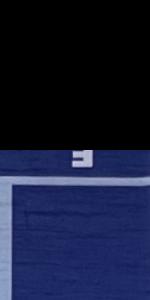
Label: Empty